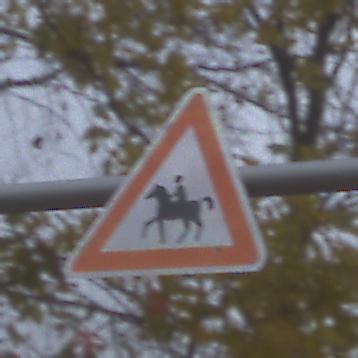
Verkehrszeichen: ReiterRechts
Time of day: MorningAfternoon
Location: Outdoor (Nature)
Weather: Overcast
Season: NotSpecified
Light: Natural